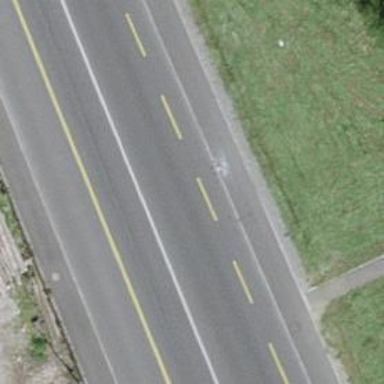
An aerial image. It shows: Primary highway with asphalt surface. The cycleway on the right is designated as share busway.